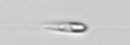
Label: flagellate_morphotype3